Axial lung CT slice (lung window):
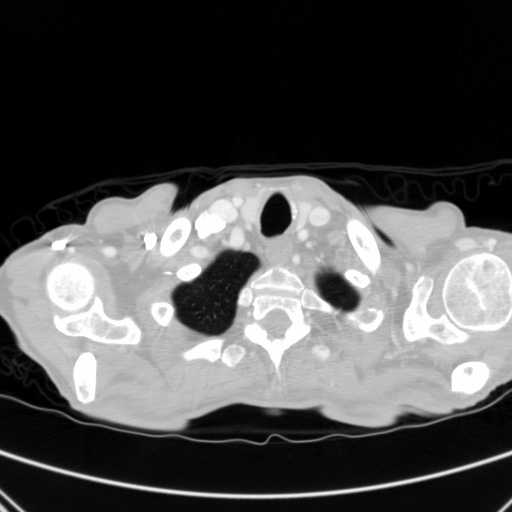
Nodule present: no